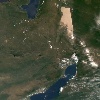
Label: land